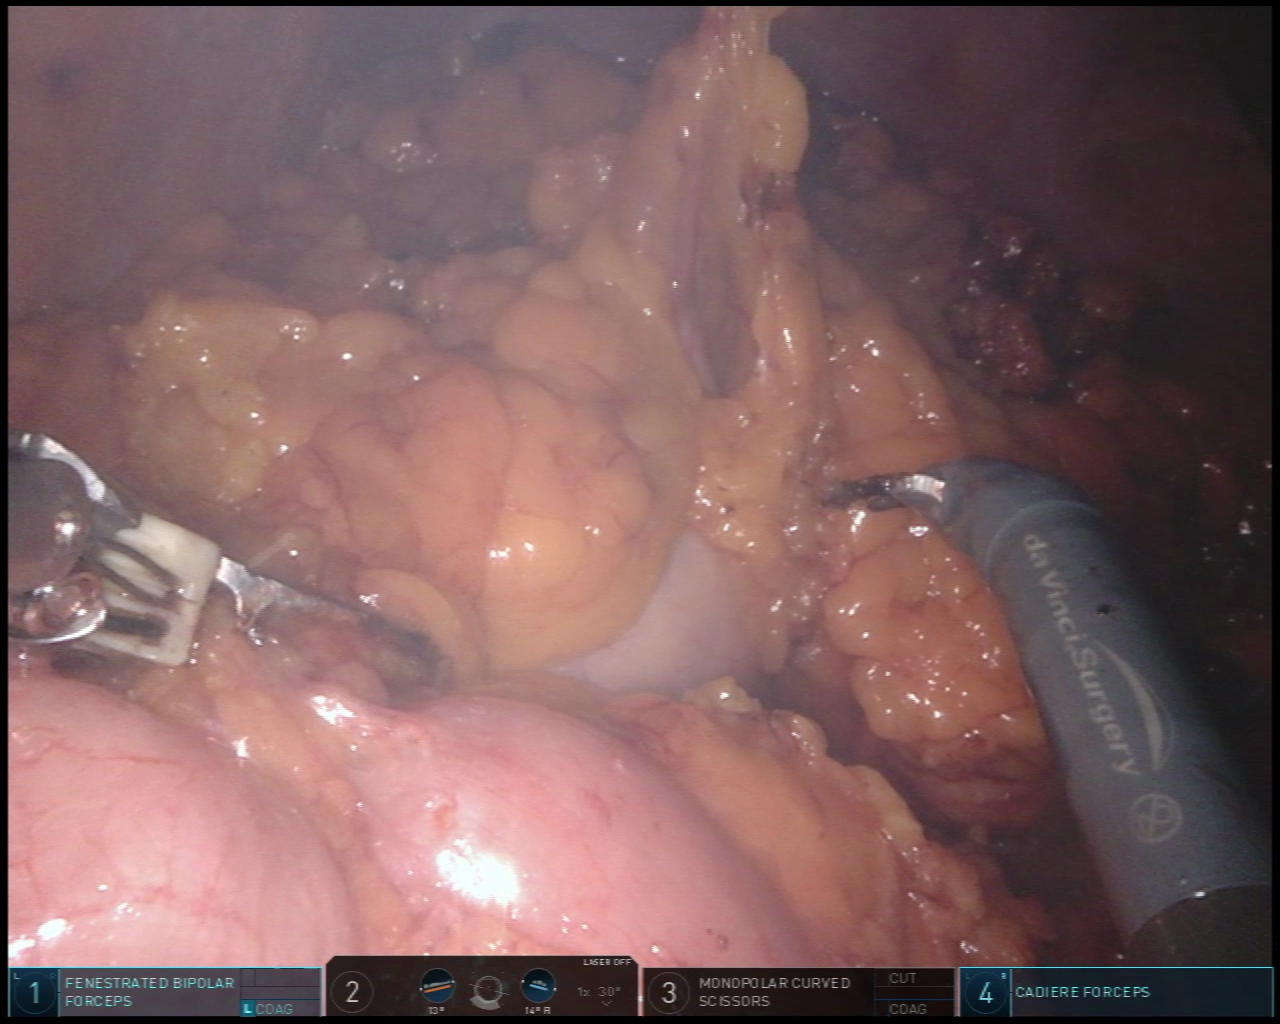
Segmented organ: stomach
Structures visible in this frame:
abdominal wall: yes
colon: yes
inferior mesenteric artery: no
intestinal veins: no
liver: no
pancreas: no
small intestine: no
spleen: no
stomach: yes
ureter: no
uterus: no
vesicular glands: no